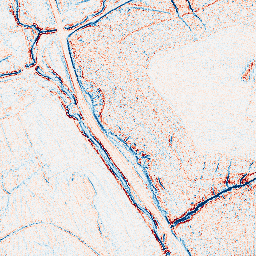
Category: edge_preserving
Decomposition family: bilateral
Decomposition parameters: d: 5
sigma_color: 25
sigma_space: 50
Upsampling method: fft_zeropad
Upsampling parameters: scale: 8
Upsampling scale: 8